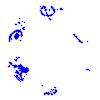
Particle: proton